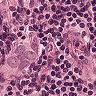
Metastatic tissue present: yes